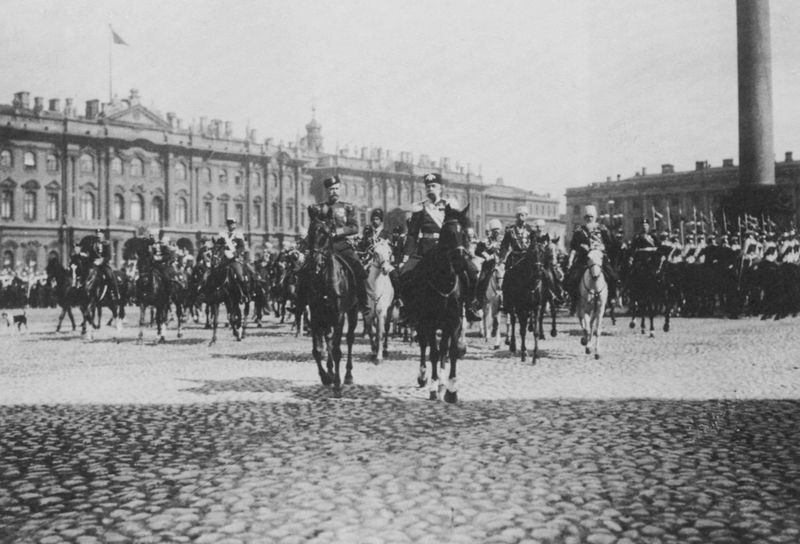
Titel: Der österreichische Kaiser Franz Joseph bei einem Staatsbesuch in St. Petersburg; an seiner Seite Nikolaus II.
Künstler: Russischer Photograph
Standort: Wien
Institution: Österreichische Nationalbibliothek
Schlagwörter: mann, schatten, weiß, menschen, stadt, fenster, grau, hell, hut, hüte, licht, männer, paris, schwarz, straße, säule, gebäude, haus, schloss, tiere, bart, architektur, sockel, häuser, kamine, pferd, pferde, reiter, rappe, reiten, adlig, fahnen, fassade, fassaden, pflaster, mast, russland, platz, kaiser, könig, soldaten, glatt, unscharf, foto, fotografie, photographie, stadtansicht, berlin, orient, palast, schwarz weiss, kopfsteinpflaster, militär, pflastersteine, uniform, uniformen, offizier, festlich, armee, schimmel, photo, kavalerie, kavallerie, regiment, general, obelisk, flaggen, rappen, parade, london, schaft, festzug, offiziere, zar, colonne, säulenschaft, madrid, beritten, cavalieri, concorde, stolzieren, trafalgar, trajane